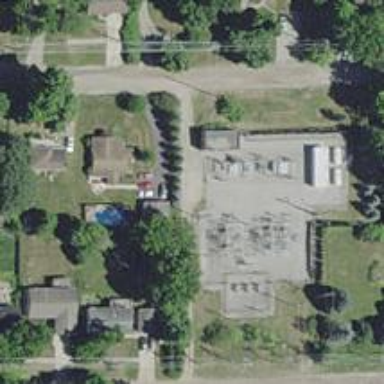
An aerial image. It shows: Power pole.